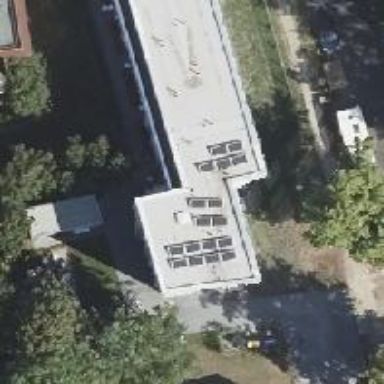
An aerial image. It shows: Dormitory building with flat roof.